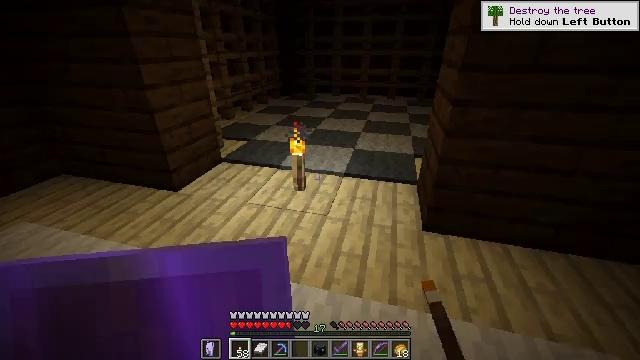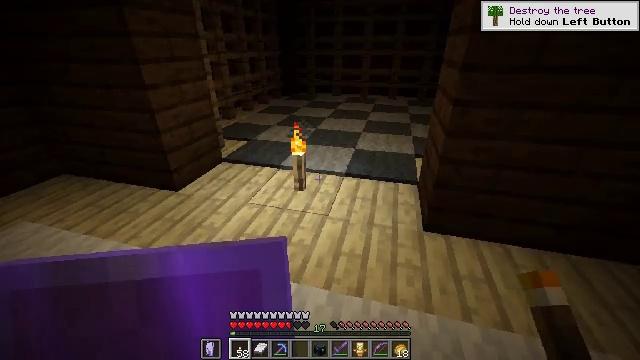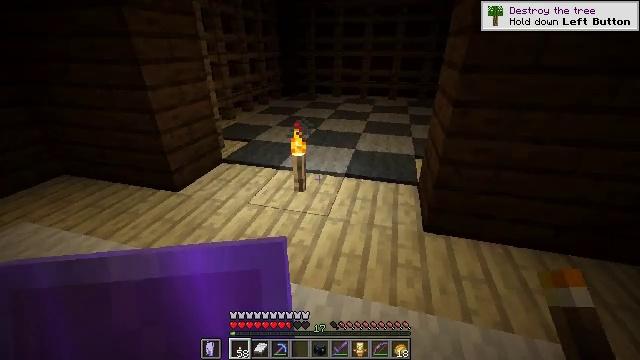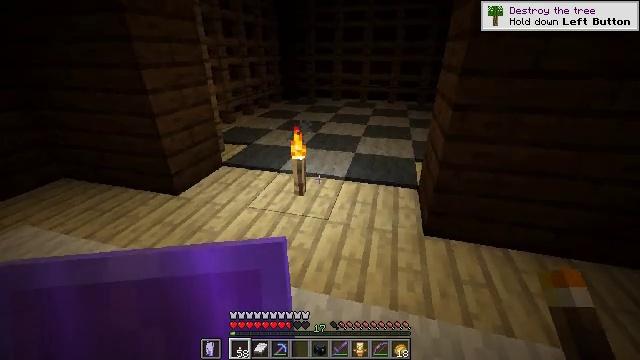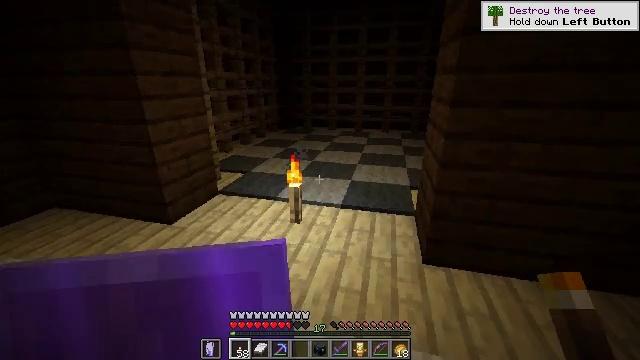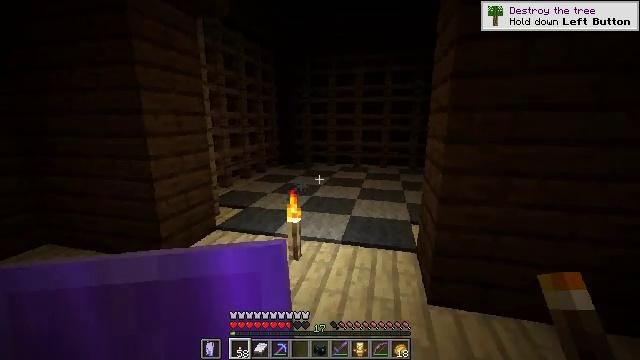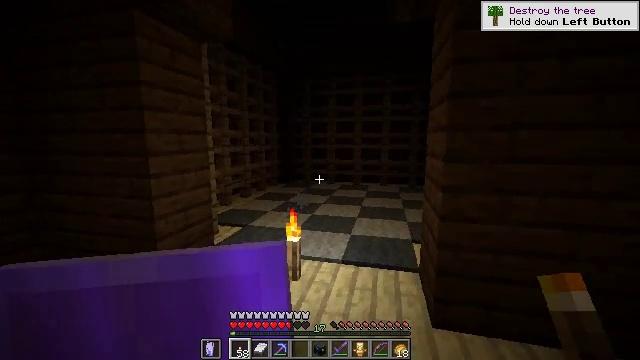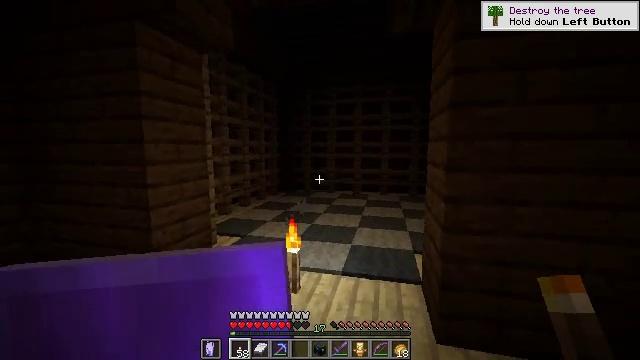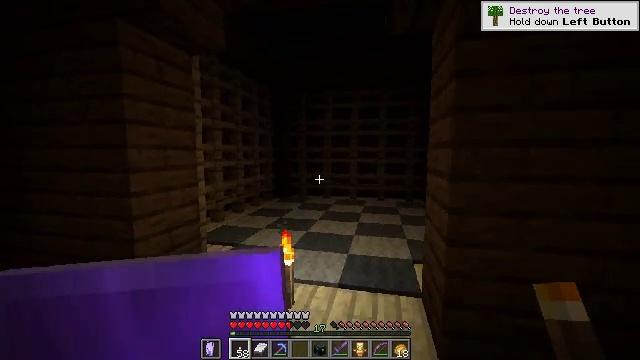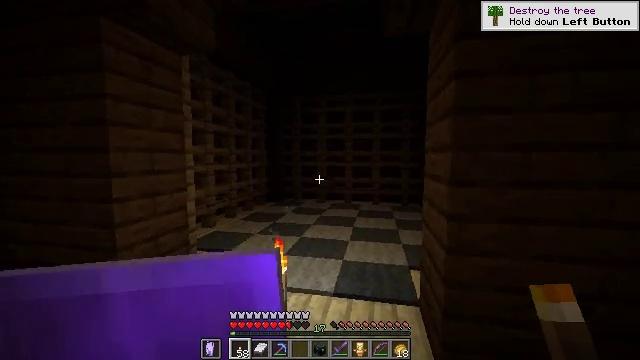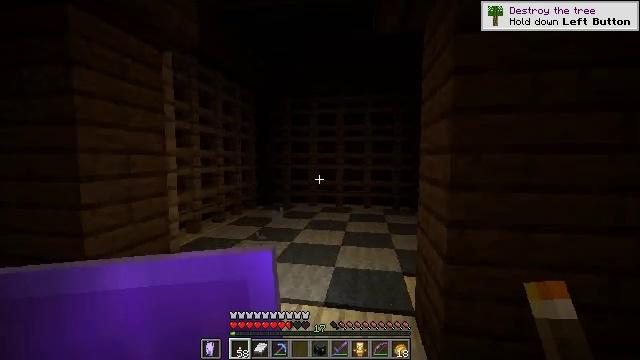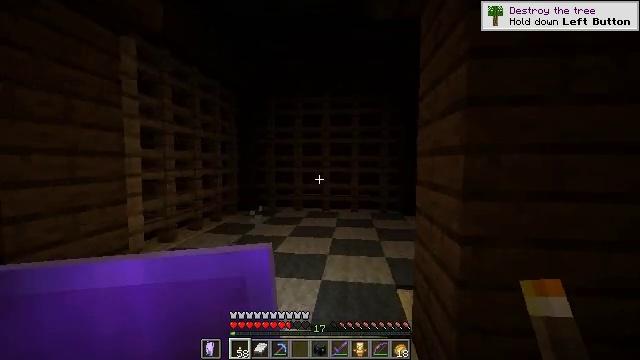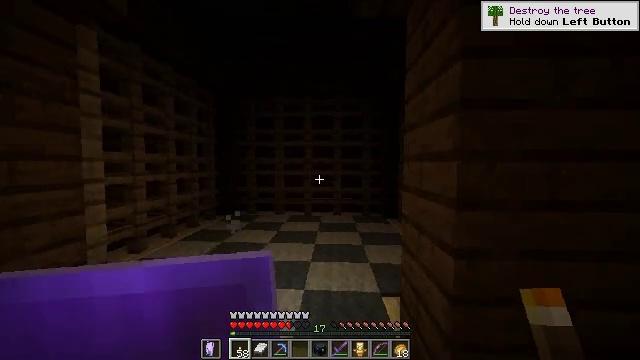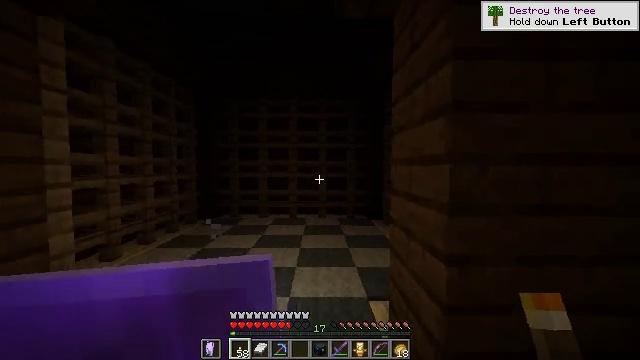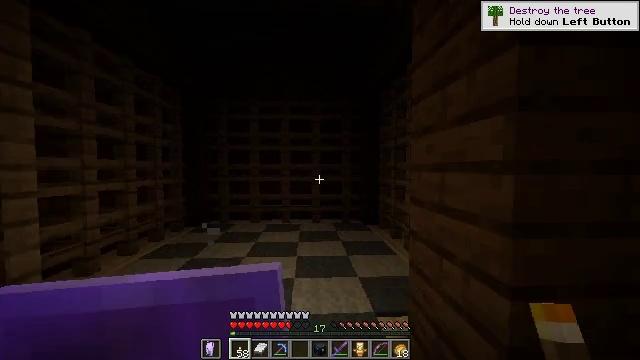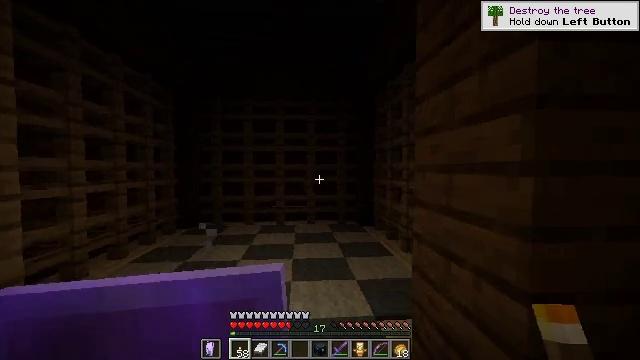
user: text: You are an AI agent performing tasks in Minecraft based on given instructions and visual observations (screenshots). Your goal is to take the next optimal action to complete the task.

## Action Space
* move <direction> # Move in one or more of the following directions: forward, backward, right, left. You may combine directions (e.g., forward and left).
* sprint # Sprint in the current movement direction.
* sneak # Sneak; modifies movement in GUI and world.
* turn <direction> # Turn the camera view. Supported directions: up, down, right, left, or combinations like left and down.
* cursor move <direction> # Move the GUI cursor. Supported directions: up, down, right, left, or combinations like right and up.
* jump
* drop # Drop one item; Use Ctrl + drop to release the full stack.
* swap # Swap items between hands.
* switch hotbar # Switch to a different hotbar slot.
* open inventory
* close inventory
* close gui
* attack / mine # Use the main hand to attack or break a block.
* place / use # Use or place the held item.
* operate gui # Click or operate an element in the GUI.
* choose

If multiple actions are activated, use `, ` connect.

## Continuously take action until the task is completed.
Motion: motion action
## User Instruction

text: Tear up the gray carpet.
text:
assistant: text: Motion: no_op
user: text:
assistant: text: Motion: no_op
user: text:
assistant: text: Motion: no_op
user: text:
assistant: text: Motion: turn up
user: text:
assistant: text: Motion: turn up
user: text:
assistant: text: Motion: turn up
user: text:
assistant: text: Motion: move forward, turn up
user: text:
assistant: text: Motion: move forward, turn up
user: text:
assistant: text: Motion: move forward, turn right
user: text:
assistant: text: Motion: move forward, turn right
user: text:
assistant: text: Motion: move forward, turn right
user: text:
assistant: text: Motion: move forward, turn right
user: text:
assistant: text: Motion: move forward and move left, turn right
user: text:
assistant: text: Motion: move forward and move left, turn right
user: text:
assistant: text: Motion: move forward and move left, turn right
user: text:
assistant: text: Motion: move forward and move left, turn right
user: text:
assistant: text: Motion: move forward and move left, turn right
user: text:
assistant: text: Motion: move forward and move left
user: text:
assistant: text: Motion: move forward and move left, turn right
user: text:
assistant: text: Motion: move forward and move left, turn right
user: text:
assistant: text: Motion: move forward and move left, turn right
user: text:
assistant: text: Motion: move forward
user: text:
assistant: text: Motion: turn right
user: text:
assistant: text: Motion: no_op
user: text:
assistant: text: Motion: no_op
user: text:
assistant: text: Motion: no_op
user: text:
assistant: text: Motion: no_op
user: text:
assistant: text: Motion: no_op
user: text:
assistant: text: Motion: no_op
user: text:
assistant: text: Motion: no_op